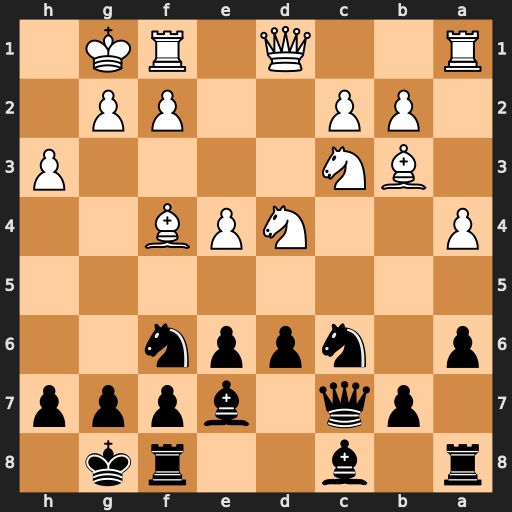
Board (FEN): r1b2rk1/1pq1bppp/p1nppn2/8/P2NPB2/1BN4P/1PP2PP1/R2Q1RK1
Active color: b
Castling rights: -
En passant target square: -
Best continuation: Nxd4 Qxd4 e5